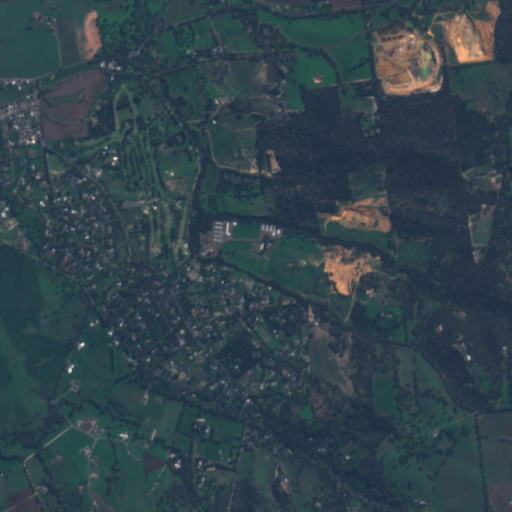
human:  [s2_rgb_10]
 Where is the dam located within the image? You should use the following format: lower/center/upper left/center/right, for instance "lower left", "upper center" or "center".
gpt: The dam is located in the lower left of the image.
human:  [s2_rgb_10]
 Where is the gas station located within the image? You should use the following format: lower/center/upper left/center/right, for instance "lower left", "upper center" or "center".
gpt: The gas station is located in the center of the image.
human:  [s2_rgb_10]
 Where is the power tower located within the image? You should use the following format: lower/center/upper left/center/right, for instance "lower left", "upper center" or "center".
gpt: There is no power tower in the image.